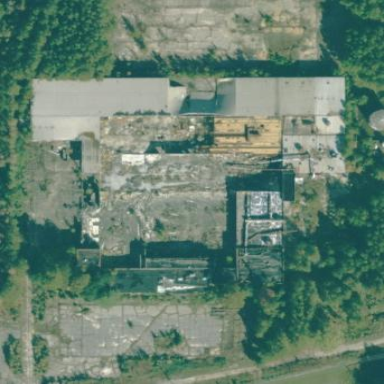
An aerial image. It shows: Historic factory.